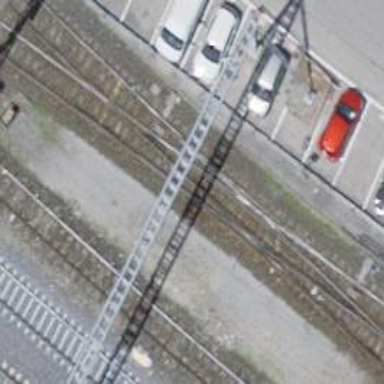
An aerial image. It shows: Yard with single rail track. The railway track is electrified with contact line for service purposes.